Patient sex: M
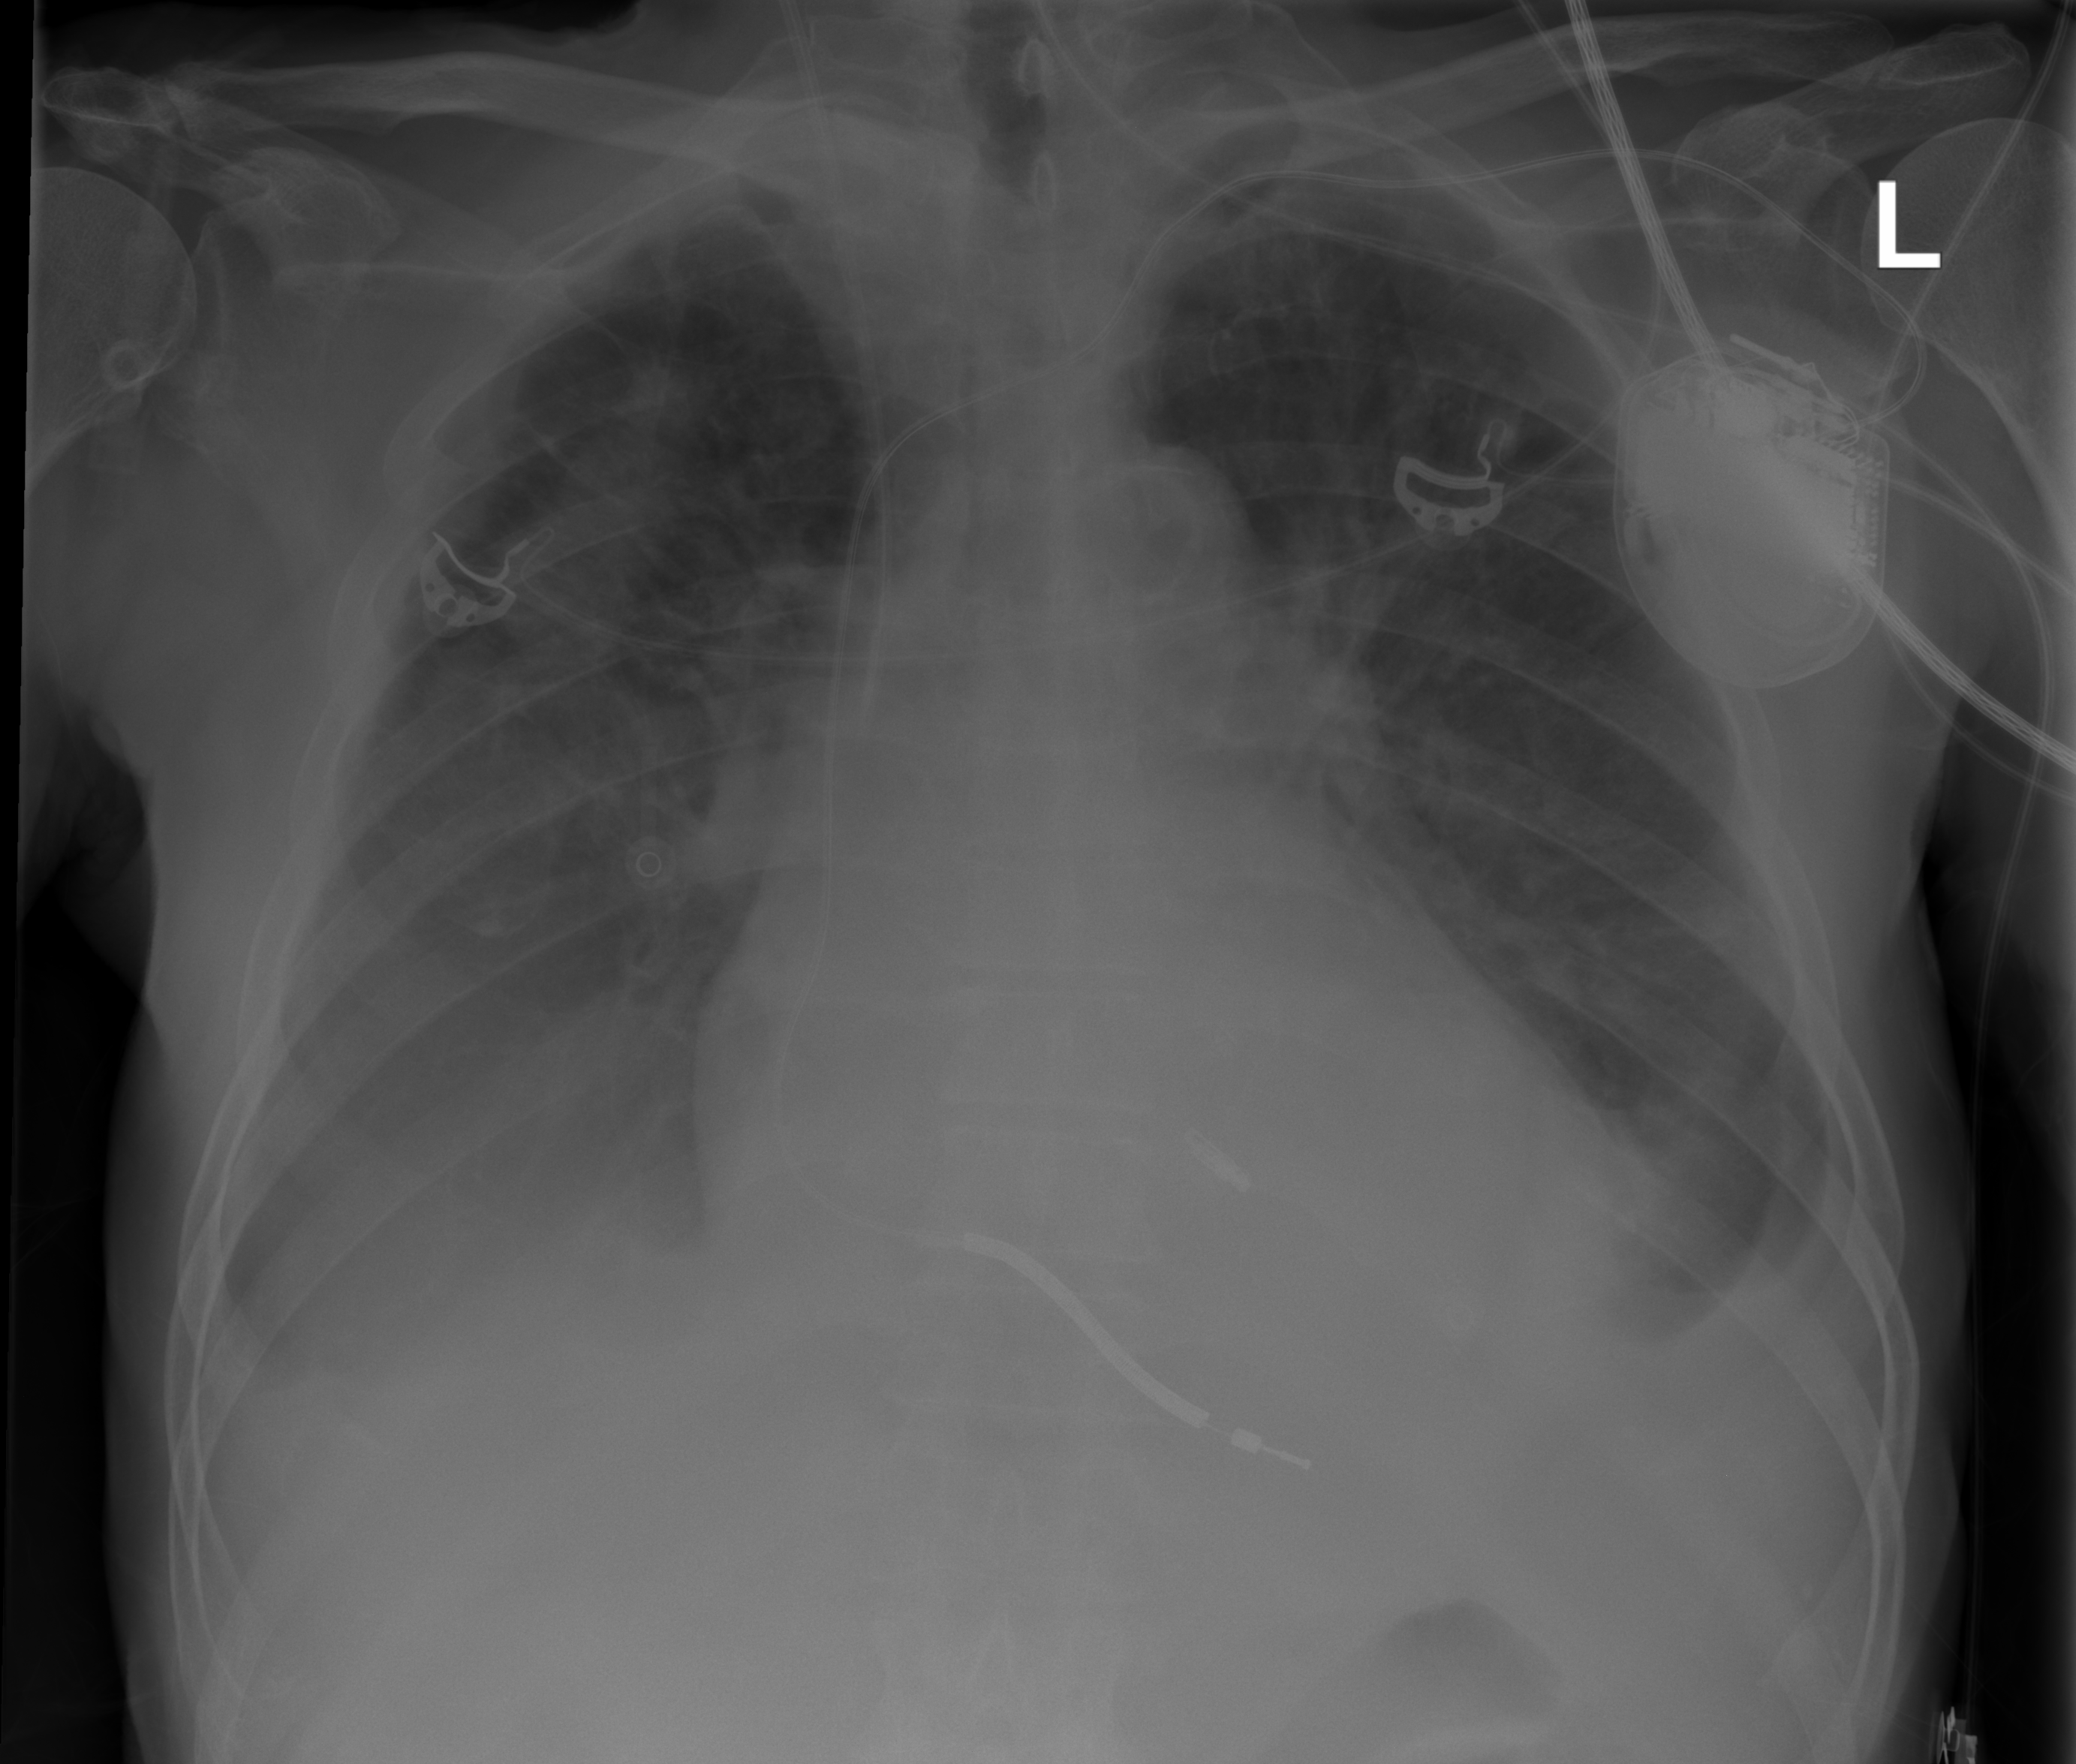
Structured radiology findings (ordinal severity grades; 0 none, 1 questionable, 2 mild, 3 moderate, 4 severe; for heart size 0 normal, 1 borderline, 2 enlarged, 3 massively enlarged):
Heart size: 2
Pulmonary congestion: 2
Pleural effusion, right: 2
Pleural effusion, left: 2
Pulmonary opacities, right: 0
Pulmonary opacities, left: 0
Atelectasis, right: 2
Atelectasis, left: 2